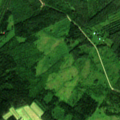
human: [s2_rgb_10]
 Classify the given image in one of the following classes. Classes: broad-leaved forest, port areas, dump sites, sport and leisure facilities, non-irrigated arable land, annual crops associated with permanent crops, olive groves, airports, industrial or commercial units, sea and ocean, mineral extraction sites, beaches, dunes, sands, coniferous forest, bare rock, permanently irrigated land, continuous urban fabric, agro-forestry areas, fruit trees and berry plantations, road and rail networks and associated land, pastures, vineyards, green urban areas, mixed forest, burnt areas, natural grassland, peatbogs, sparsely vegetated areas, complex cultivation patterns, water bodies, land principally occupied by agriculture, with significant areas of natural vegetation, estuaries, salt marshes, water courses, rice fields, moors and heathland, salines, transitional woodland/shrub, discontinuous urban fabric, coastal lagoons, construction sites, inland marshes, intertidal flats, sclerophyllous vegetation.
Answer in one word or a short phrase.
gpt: land principally occupied by agriculture, with significant areas of natural vegetation, coniferous forest, mixed forest, transitional woodland/shrub